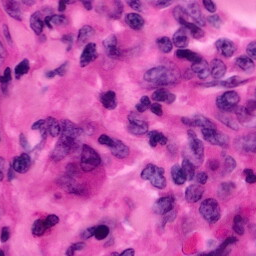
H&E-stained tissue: Pancreatic